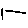
Label: line